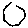
Label: hexagon